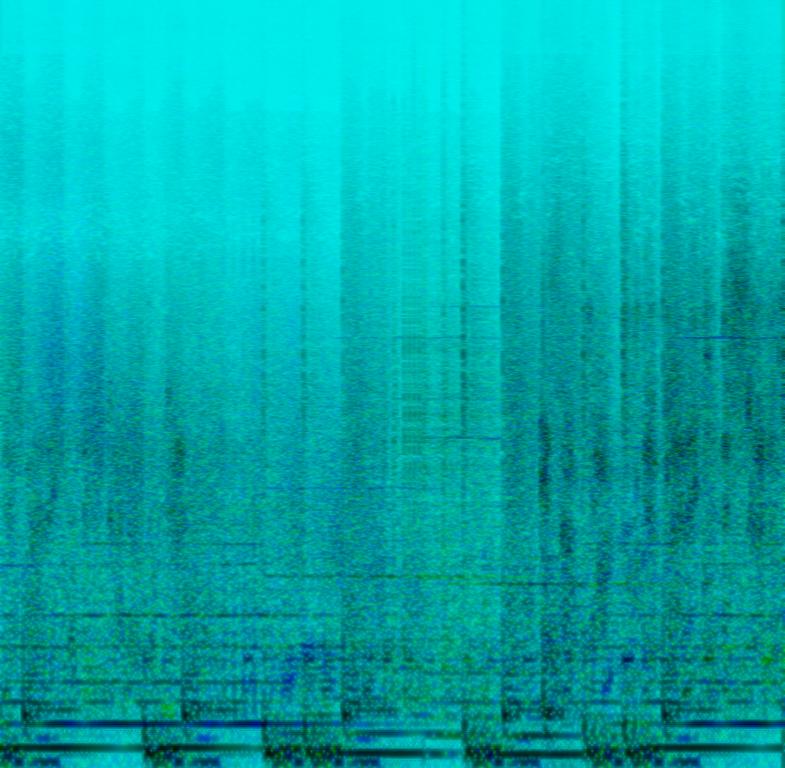
A drum is playing a groove and sounds like running through a low pass filter opening up. Synthesizer pads are playing a simple melody that gets repeated in the lower register with overtones. Panned to both sides of the speaker a simple melody is playing pulsating synth sounds. A   male voice is singing/streaming/rapping. The voice seems to be pitched down and processed with other effects. This song may be playing in a scary videogame.